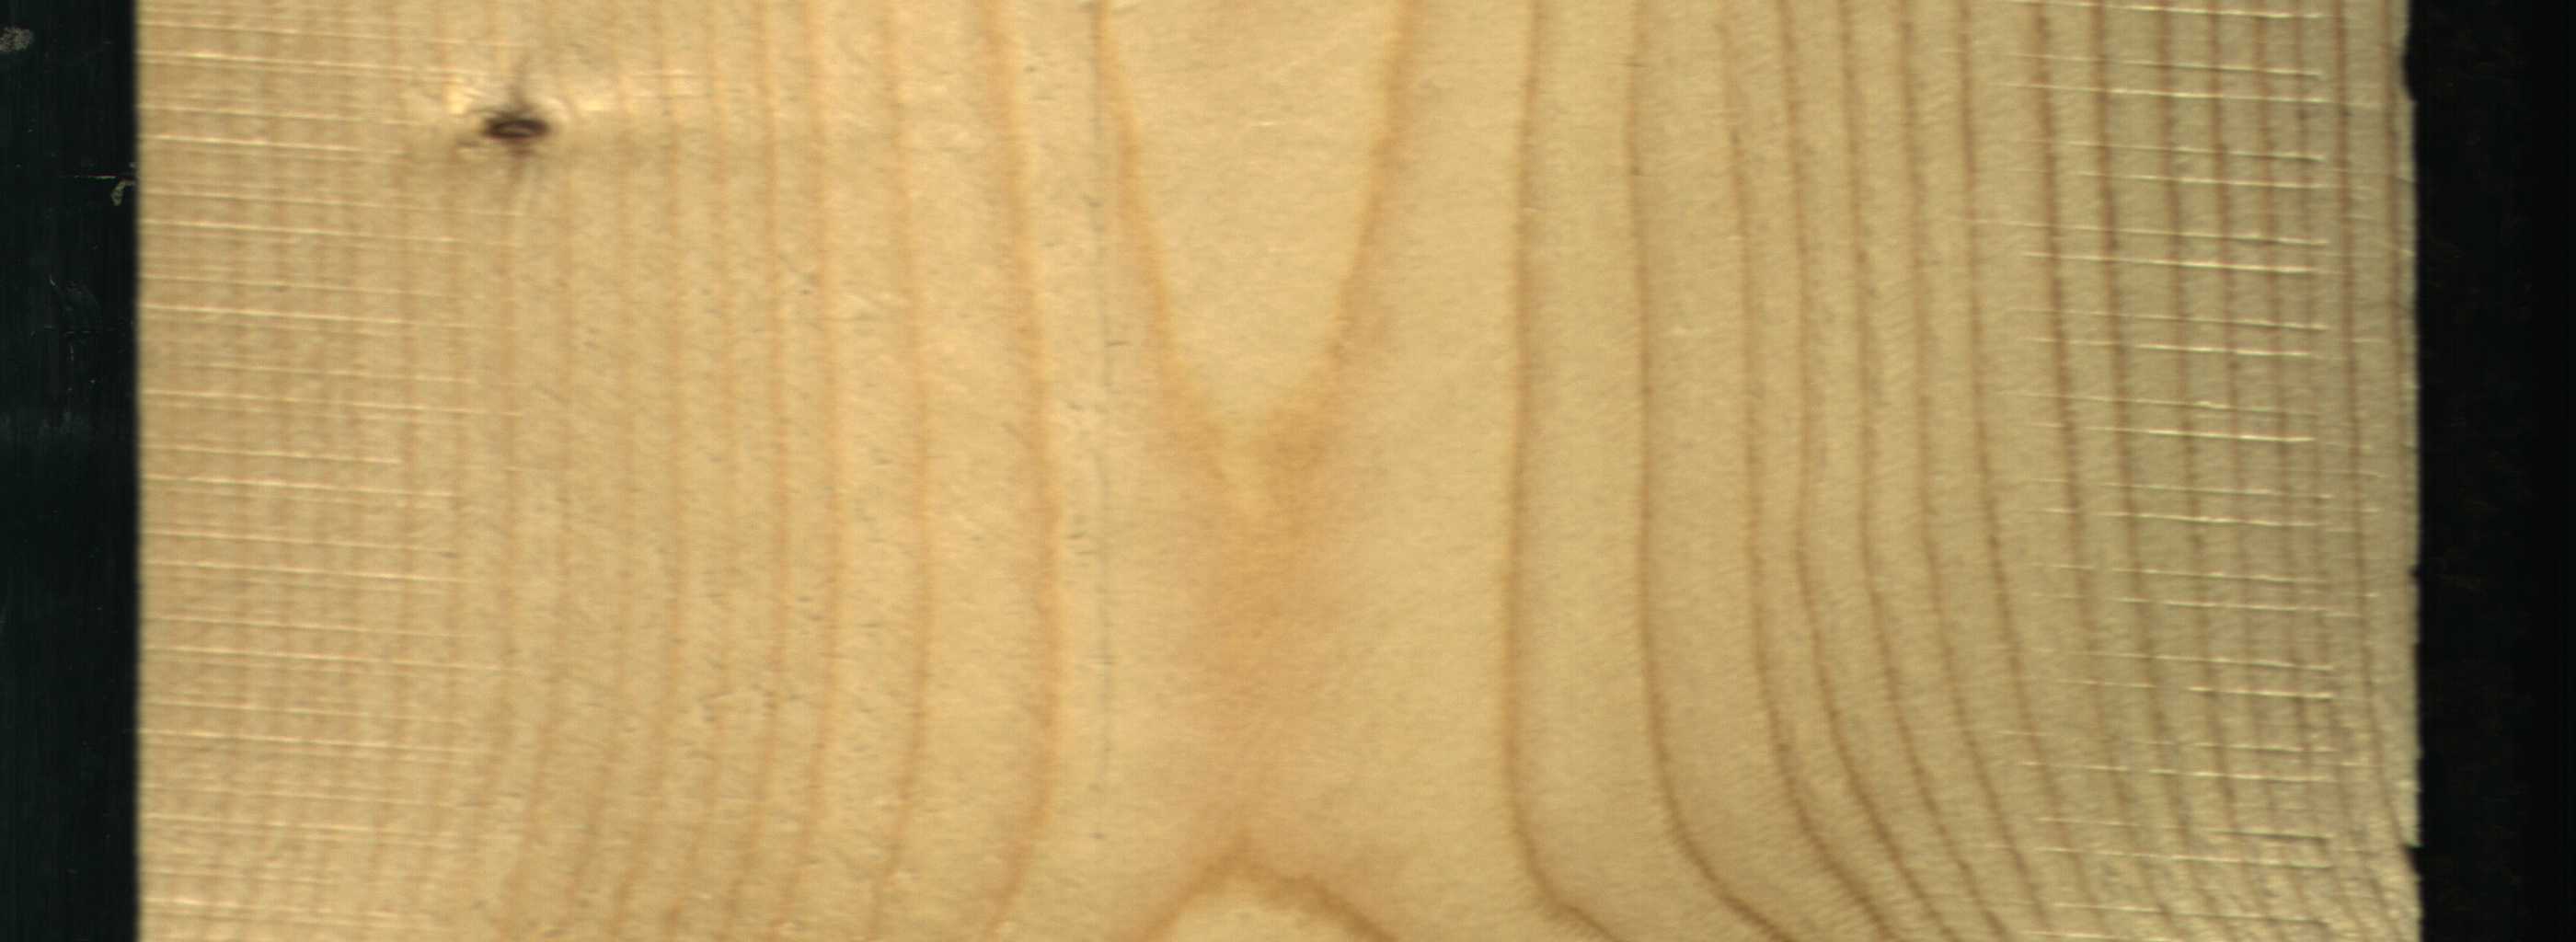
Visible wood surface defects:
Live_Knot